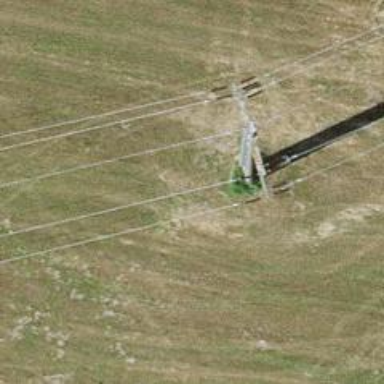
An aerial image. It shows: Concrete power tower.